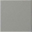
Piece: xx